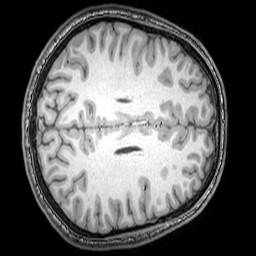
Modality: T1w
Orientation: axial
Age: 22
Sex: male
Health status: healthy
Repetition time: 0.081 s
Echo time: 0.037 s